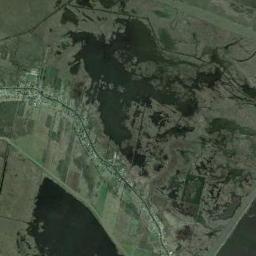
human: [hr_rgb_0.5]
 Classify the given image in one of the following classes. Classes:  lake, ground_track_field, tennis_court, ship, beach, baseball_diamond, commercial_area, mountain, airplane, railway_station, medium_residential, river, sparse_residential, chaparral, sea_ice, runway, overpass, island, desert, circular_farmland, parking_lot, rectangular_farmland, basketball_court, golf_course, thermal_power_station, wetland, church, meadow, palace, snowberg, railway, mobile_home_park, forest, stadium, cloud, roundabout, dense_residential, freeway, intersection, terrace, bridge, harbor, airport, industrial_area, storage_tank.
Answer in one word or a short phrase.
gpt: wetland